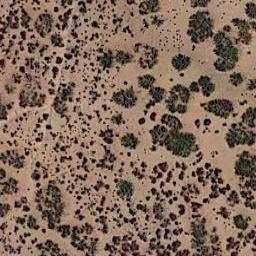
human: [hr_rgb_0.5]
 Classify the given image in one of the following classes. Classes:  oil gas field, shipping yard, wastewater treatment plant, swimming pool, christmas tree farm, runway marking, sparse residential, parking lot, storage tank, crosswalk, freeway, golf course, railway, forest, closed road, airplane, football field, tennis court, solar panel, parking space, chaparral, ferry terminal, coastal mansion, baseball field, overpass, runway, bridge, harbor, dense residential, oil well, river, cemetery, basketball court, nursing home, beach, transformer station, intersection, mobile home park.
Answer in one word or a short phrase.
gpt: chaparral